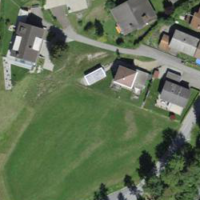
EUNIS habitat code: 54
Species observed at this site:
Allium carinatum
Berberis vulgaris